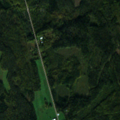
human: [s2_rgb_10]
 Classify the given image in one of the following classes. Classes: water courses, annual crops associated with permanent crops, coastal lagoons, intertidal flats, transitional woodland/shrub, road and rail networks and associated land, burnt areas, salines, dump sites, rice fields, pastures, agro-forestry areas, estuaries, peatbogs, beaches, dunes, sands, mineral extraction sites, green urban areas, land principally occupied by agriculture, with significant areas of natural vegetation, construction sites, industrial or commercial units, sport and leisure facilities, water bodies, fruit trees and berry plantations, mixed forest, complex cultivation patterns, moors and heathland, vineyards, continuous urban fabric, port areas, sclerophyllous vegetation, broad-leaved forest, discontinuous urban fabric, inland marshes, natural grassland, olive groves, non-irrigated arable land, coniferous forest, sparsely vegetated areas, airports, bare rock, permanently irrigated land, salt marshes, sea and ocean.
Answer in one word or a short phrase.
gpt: coniferous forest, mixed forest